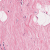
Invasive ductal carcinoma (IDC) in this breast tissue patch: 0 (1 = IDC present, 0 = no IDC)